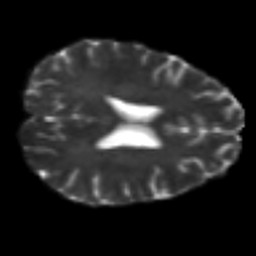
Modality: T2w
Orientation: axial
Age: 40
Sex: female
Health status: healthy
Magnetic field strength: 3 T
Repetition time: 7 s
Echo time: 0.0926 s